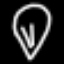
Label: diamond